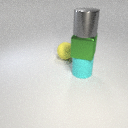
large green metal cube above large cyan rubber cylinder